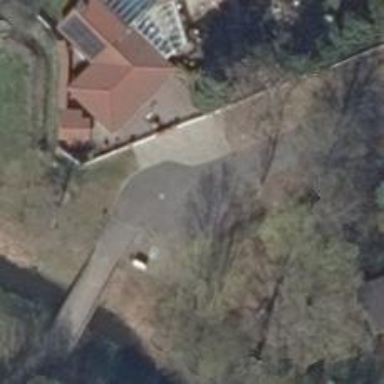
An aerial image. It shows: Driveway.